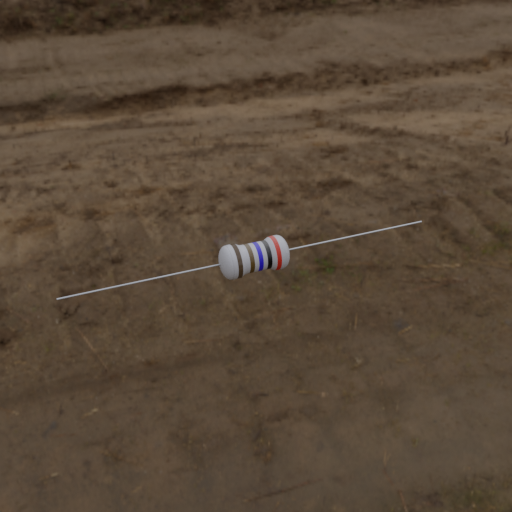
Resistor colour bands (in order): brown, brown, blue, black, red